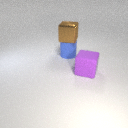
large brown metal cube above large blue rubber cylinder